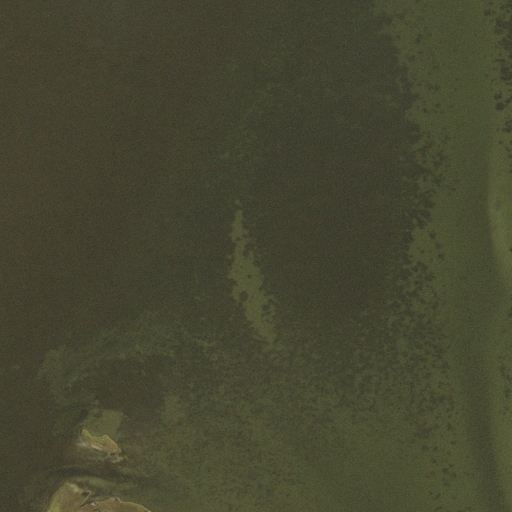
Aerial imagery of island in North Carolina named Maiden Paps (historical) containing open water and herbaceous wetlands